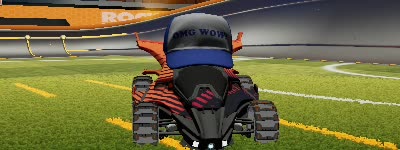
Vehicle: aftershock